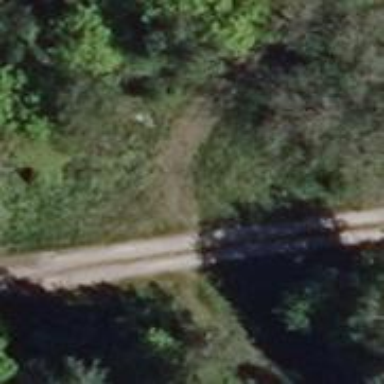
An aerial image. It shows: Gravel track with grade 2 tracktype.